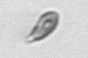
Label: Cryptophyta